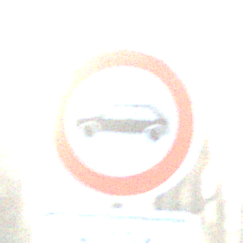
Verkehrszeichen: VerbotPersonenkraftwagen
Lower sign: ZeitangabenMitBeschraenkungAufWochentage4
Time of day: SunriseSunset
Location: Outdoor (Nature)
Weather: Clear
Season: Winter
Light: Natural